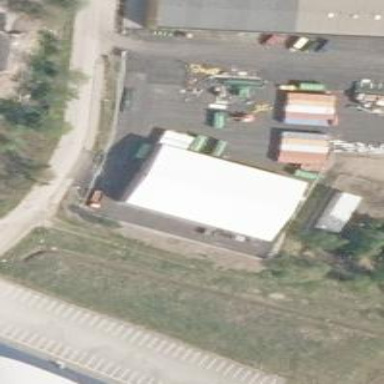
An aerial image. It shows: Industrial building.